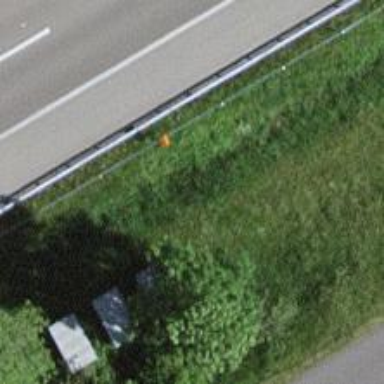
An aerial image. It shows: Aerial marker.